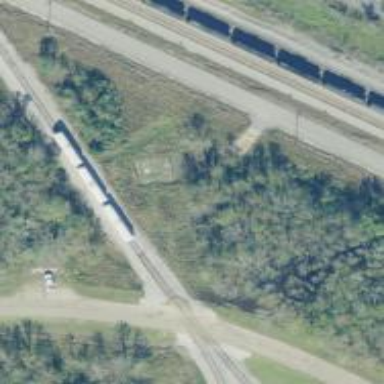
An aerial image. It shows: Railway spur service.